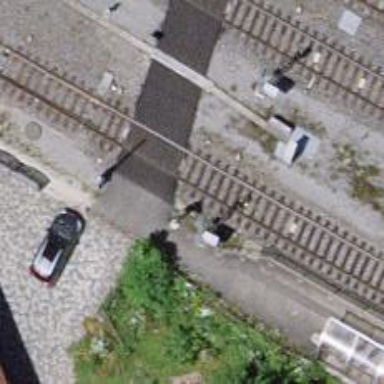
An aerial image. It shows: Railway level crossing.